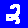
Digit: 2